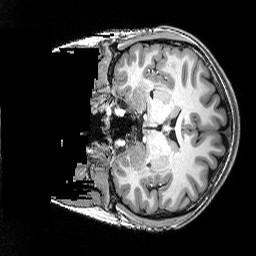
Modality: T1w
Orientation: coronal
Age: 21
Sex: female